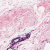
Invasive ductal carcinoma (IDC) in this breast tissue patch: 0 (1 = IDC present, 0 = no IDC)